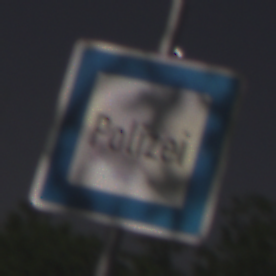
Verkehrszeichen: Polizei
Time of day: Night
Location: Outdoor (Nature)
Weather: Clear
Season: NotSpecified
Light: Natural